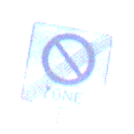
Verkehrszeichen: EndeEingeschraenktesHalteverbotZone
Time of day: SunriseSunset
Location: Outdoor (Nature)
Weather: Clear
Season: NotSpecified
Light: Natural